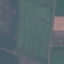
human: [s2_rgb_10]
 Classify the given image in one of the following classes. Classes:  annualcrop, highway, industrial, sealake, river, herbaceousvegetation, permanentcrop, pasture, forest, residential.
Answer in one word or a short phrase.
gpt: AnnualCrop